七年级 · 度量几何学
(对标目标9)如图, 在 $4 \times 4$ 的正方形网格中, 记 $\angle A B F=\alpha, \angle F C H=\beta, \angle D G E=\gamma$, 则( )

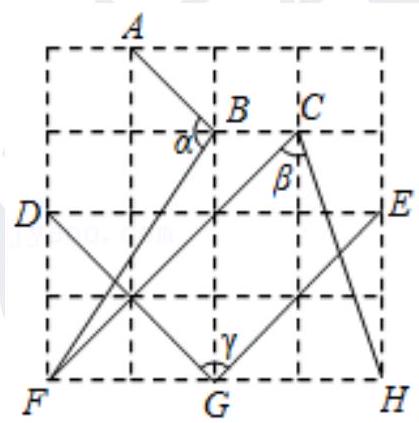
A. $\beta<\alpha<\gamma$
B. $\beta<\gamma<\alpha$
C. $\alpha<\gamma<\beta$
D. $\alpha<\beta<\gamma$
答案: B
解析:

【分析】根据网格线得出 $\angle F B G<45^{\circ}$, 进而判断出 $\alpha>90^{\circ}$; 再由网格线得出 $\angle D G F=45^{\circ}, \angle E G H=$ $45^{\circ}$, 进而求出 $\gamma=90^{\circ}$, 最后由网格线得出 $\angle M C H<45^{\circ}, \angle B C F=45^{\circ}$, 进而判出 $\beta<90^{\circ}$, 即可得出结论.

【解答】解：由图知， $\angle F B G<45^{\circ}$,

$\therefore \alpha=\angle A B F=180^{\circ}-45^{\circ}-\angle F B G>90^{\circ}$

由图知, $\angle D G F=45^{\circ}, \angle E G H=45^{\circ}$,

$\therefore \gamma=\angle D G E=180^{\circ}-\angle D G F-\angle E G H=180^{\circ}-45^{\circ}-45^{\circ}=90^{\circ}$,

由图知, $\angle M C H<45^{\circ}, \angle B C F=45^{\circ}$,

$\therefore \beta=\angle F C H=180^{\circ}-\angle B C F-\angle M C H=180^{\circ}-45^{\circ}-\angle M C H \angle 90^{\circ}$,

$\therefore \beta<\gamma<\alpha$,

故选: $B$.